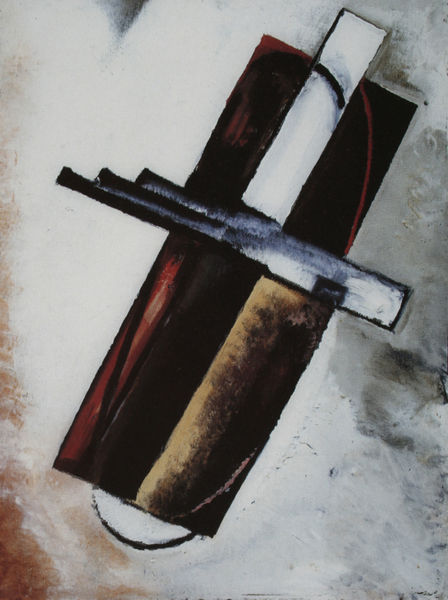
Titel: Suprematismus
Künstler: Sergej Senkin
Standort: St. Petersburg
Institution: Staatliches Russisches Museum
Schlagwörter: blau, dunkel, gemälde, schatten, weiß, aquarell, komposition, kubismus, braun, grau, schwarz, rot, öl, oval, umrisse, bogen, moderne, abstrakt, flächen, formen, nebel, schattierung, treppe, stufen, rechtecke, linie, parallel, schweben, kreuzung, konturen, halbkreis, diagonal, konstruktion, objekt, geometrie, kreuzen, grauweiß, konstruktivistisch, subtil, weißgrau